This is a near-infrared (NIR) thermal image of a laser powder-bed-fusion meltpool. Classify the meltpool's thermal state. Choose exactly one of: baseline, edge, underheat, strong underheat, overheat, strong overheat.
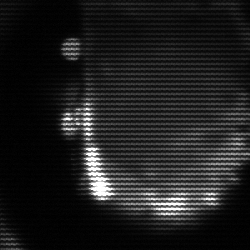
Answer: baseline